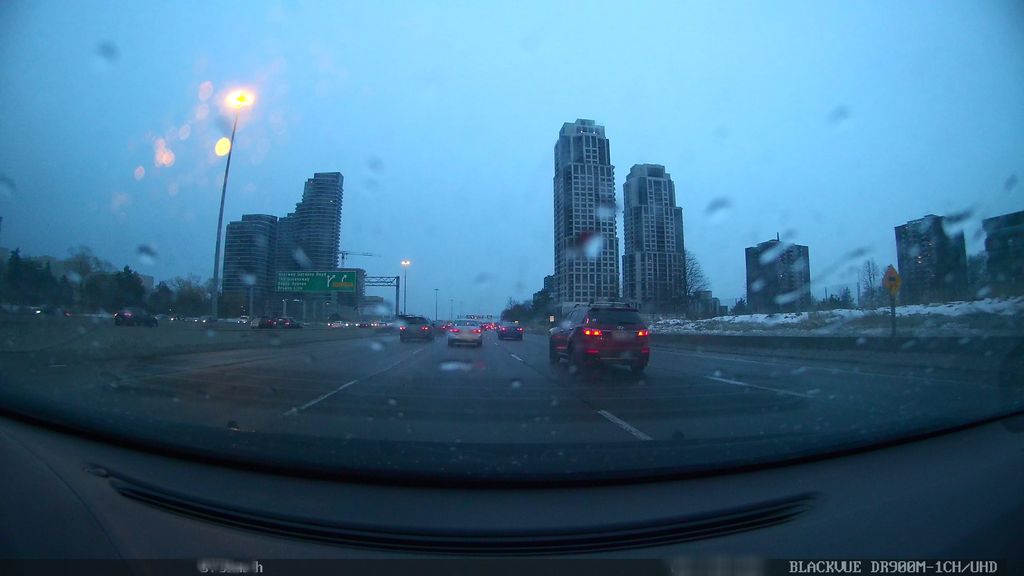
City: toronto